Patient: sex F, age 71
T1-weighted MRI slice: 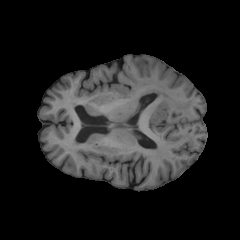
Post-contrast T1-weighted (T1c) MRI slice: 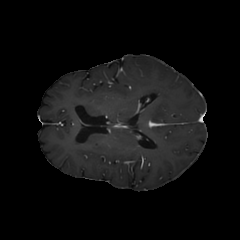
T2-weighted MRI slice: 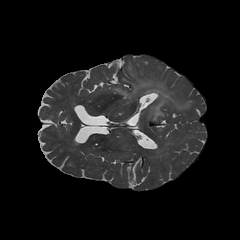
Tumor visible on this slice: yes
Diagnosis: Astrocytoma, IDH-mutant
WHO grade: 2